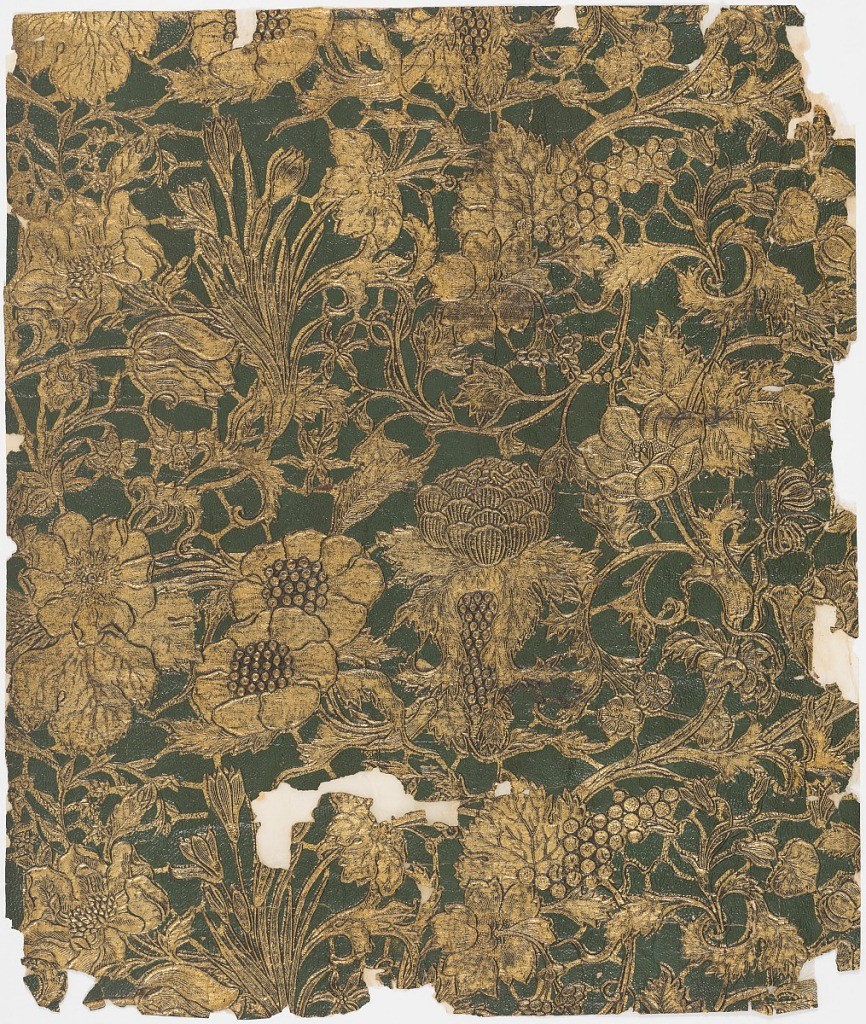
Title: Sidewall
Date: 1875–85
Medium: Embossed paper
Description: Imitation leather. An assymetrical floral design in Dutch foil which has been given a gilt finish. The background is embossed in pebble effect and painted. The entire paper has been lacquered. This paper is made from the pulp of the bark of the mulberry tree.